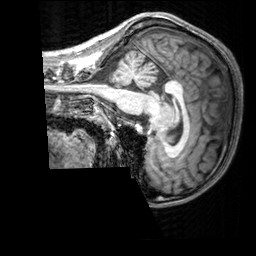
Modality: T1w
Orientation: sagittal
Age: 25
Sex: female
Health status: healthy
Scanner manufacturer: siemens
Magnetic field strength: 3 T
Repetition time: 2.3 s
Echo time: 0.00303 s